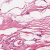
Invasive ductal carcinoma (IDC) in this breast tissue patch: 0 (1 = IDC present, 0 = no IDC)